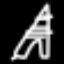
Label: The Eiffel Tower